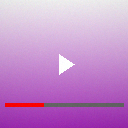
Screen state: on